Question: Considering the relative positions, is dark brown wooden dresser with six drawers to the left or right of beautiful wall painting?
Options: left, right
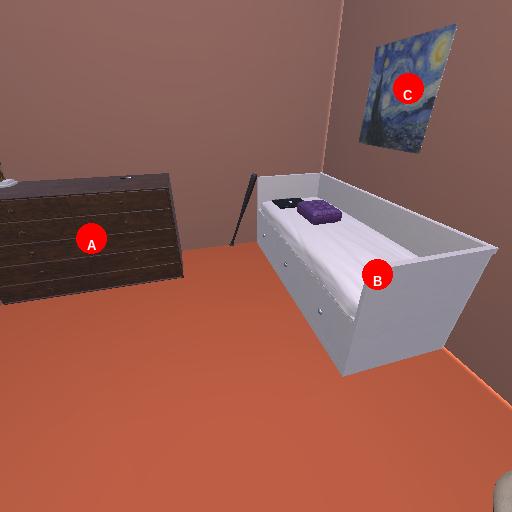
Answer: left